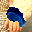
Label: 9